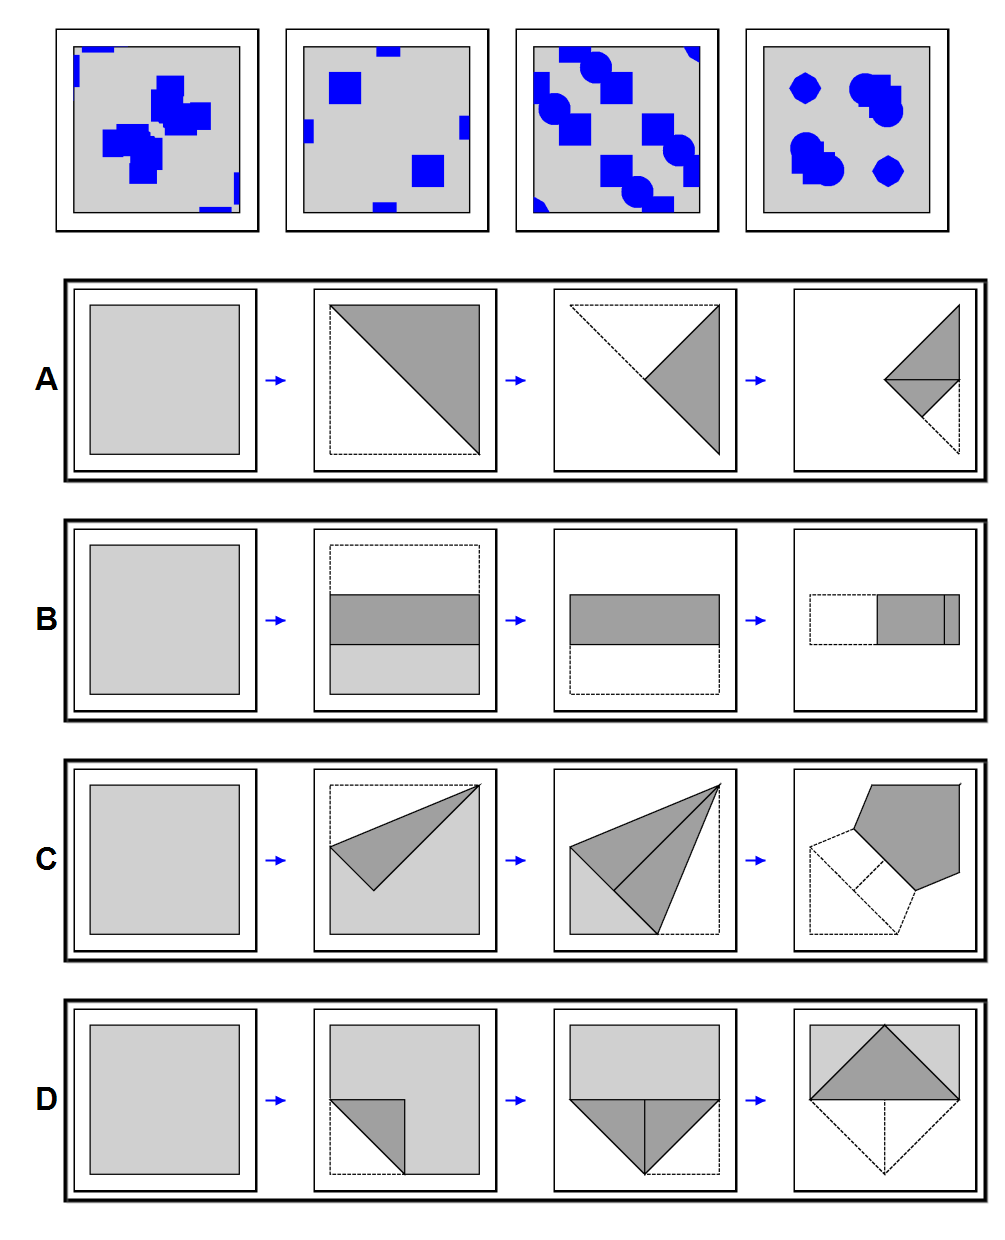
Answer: A